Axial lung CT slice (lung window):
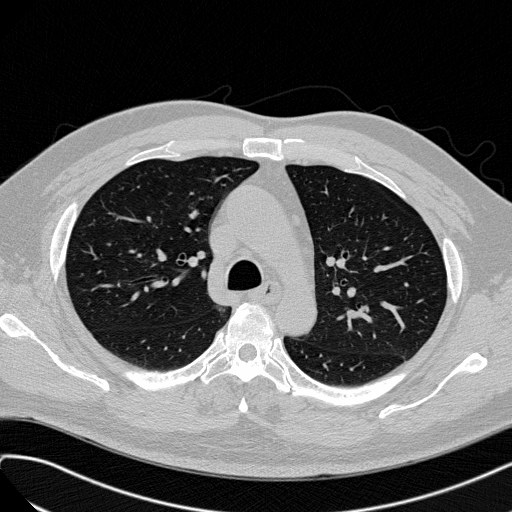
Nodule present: no